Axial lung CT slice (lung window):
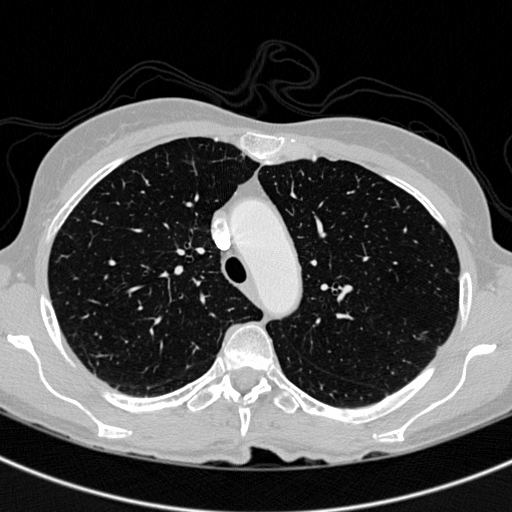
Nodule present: no